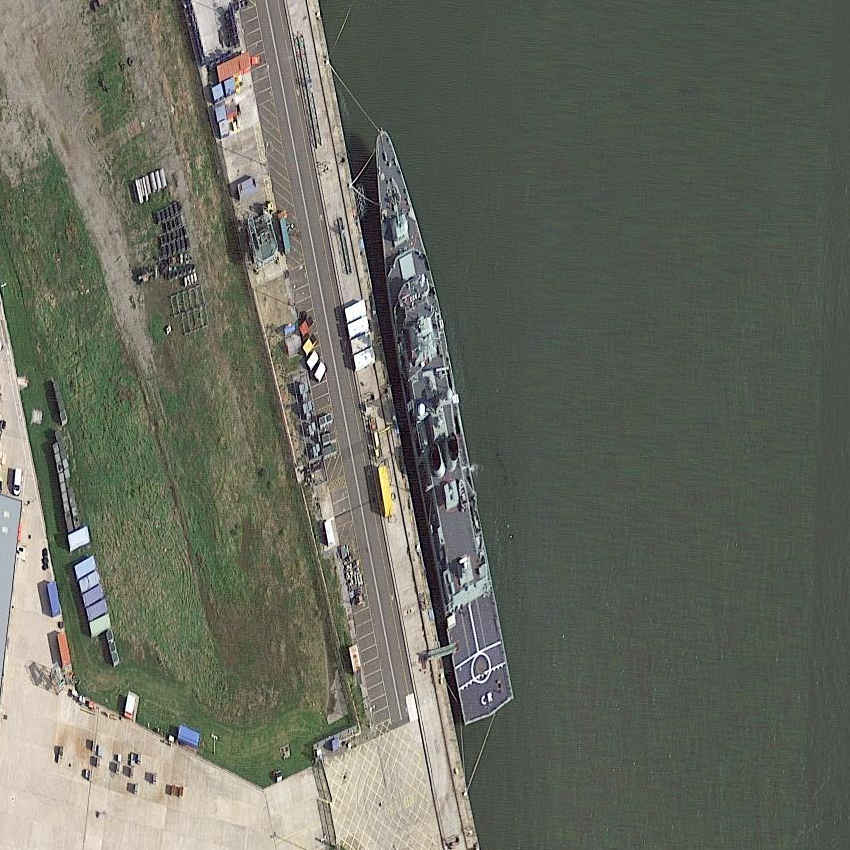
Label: cruiser